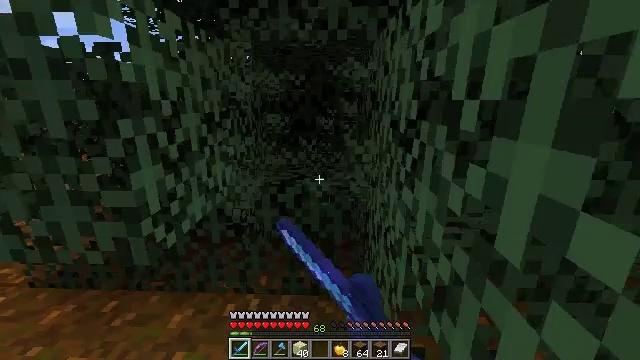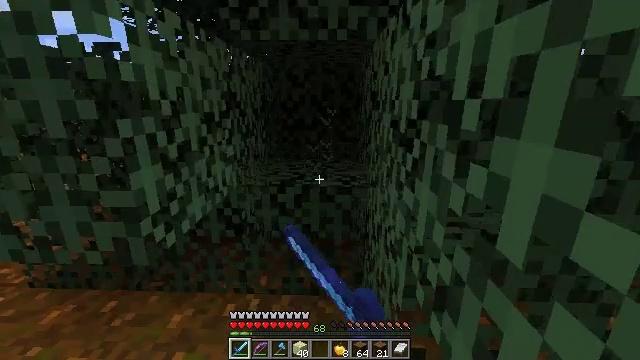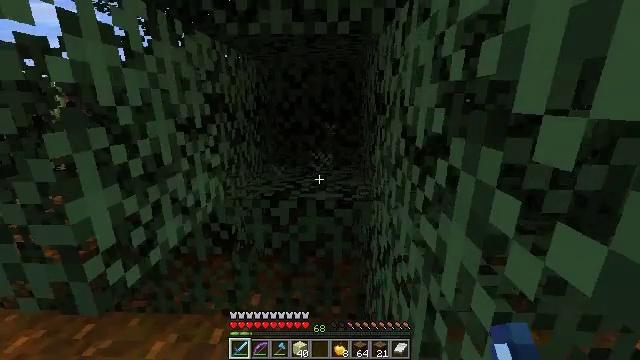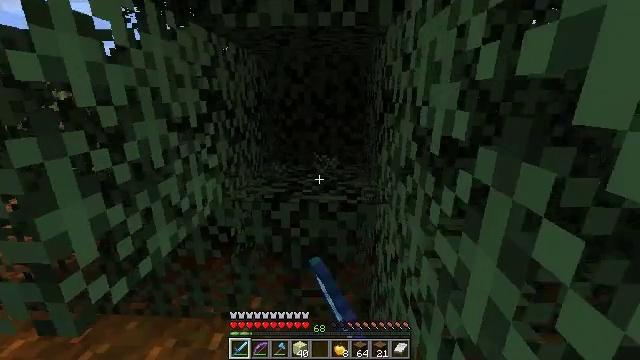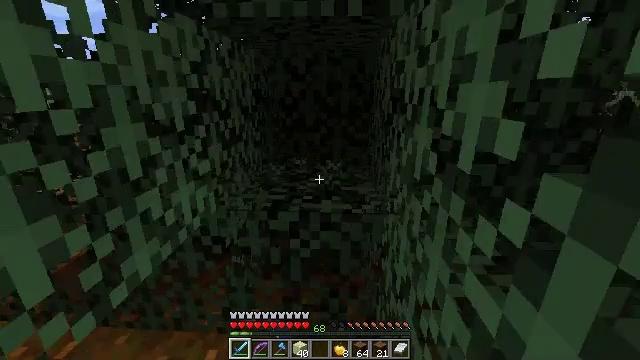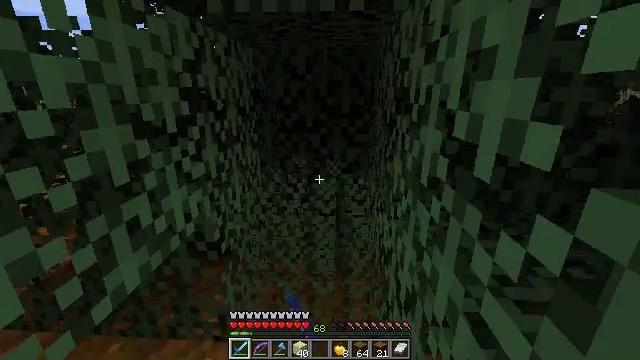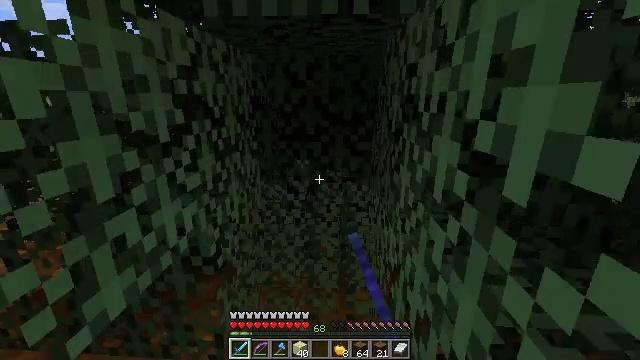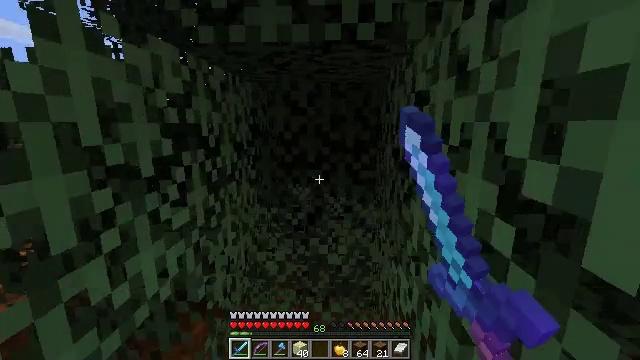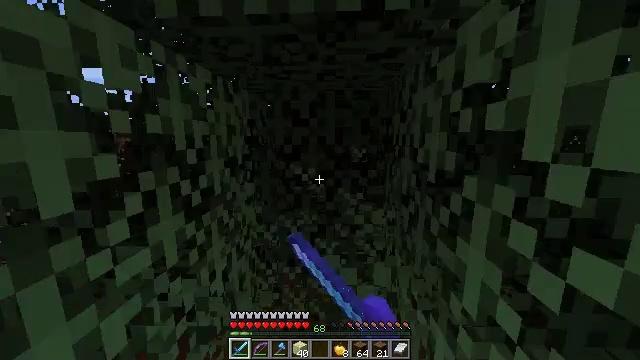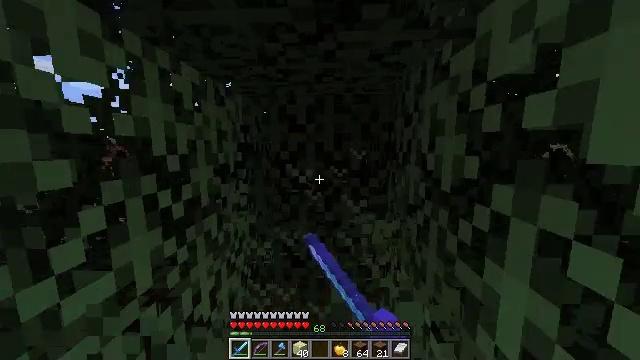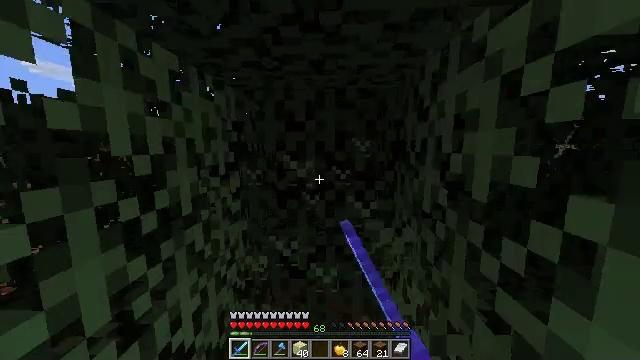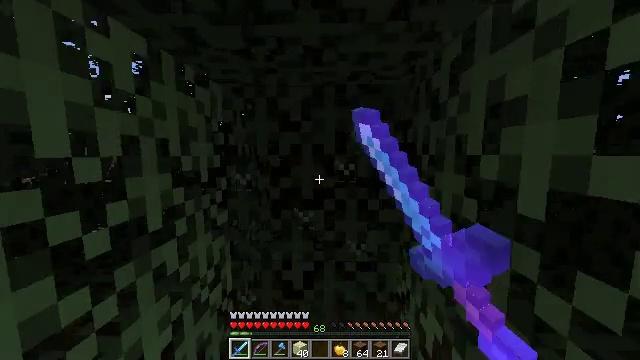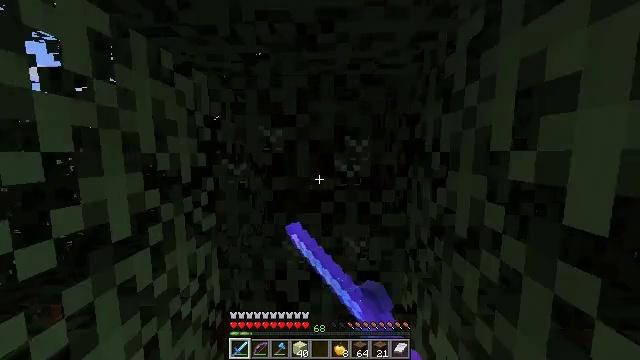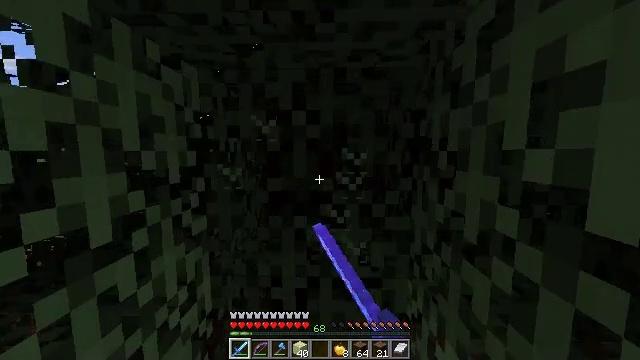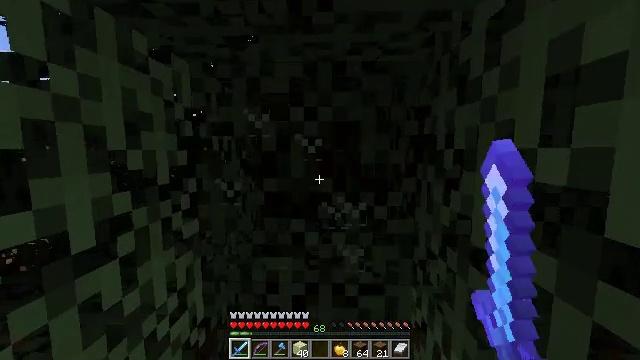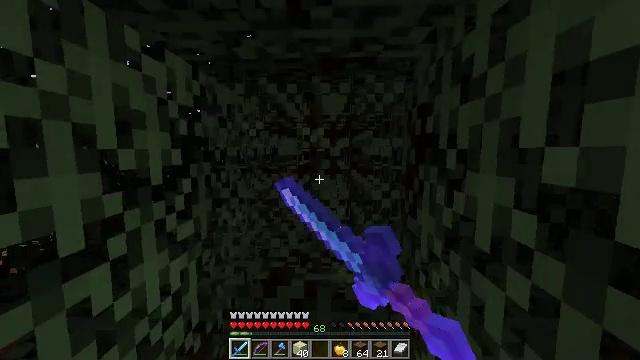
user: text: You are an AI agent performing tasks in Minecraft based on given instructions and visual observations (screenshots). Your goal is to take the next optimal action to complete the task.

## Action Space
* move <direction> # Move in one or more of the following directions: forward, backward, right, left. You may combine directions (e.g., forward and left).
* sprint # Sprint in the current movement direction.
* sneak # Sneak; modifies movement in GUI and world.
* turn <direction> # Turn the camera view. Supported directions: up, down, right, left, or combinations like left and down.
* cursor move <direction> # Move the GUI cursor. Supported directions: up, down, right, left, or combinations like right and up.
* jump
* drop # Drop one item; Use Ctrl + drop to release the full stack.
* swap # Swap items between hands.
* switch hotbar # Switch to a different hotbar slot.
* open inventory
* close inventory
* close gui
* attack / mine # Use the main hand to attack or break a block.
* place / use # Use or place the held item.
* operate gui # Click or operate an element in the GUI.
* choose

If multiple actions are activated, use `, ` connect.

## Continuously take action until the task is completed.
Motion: motion action
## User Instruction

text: Punch the spruce leaves to get saplings.
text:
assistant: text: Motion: move forward, attack / mine
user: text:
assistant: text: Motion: move forward, attack / mine
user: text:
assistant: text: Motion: move forward, turn down, attack / mine
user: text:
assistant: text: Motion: attack / mine
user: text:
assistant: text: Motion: attack / mine
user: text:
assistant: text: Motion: move forward, turn up, attack / mine
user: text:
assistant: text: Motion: move forward, turn up, attack / mine
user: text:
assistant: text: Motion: move forward, turn up, attack / mine
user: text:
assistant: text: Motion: move forward, turn up, attack / mine
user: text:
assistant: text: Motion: attack / mine
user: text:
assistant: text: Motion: turn up, attack / mine
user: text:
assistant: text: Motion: attack / mine
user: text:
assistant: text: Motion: attack / mine
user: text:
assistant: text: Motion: attack / mine
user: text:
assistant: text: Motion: attack / mine
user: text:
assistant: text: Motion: turn down, attack / mine
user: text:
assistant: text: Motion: turn down, attack / mine
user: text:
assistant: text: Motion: turn down, attack / mine
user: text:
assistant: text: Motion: attack / mine
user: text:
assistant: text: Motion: turn down, attack / mine
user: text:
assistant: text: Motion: attack / mine
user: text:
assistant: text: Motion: attack / mine
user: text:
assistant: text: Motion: attack / mine
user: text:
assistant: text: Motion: attack / mine
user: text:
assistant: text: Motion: attack / mine
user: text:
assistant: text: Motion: attack / mine
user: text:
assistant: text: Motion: attack / mine
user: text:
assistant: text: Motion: turn up, attack / mine
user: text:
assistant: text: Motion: turn left and up, attack / mine, switch to hotbar 2
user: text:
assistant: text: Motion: attack / mine, switch to hotbar 2